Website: bh-photo
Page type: billing-address
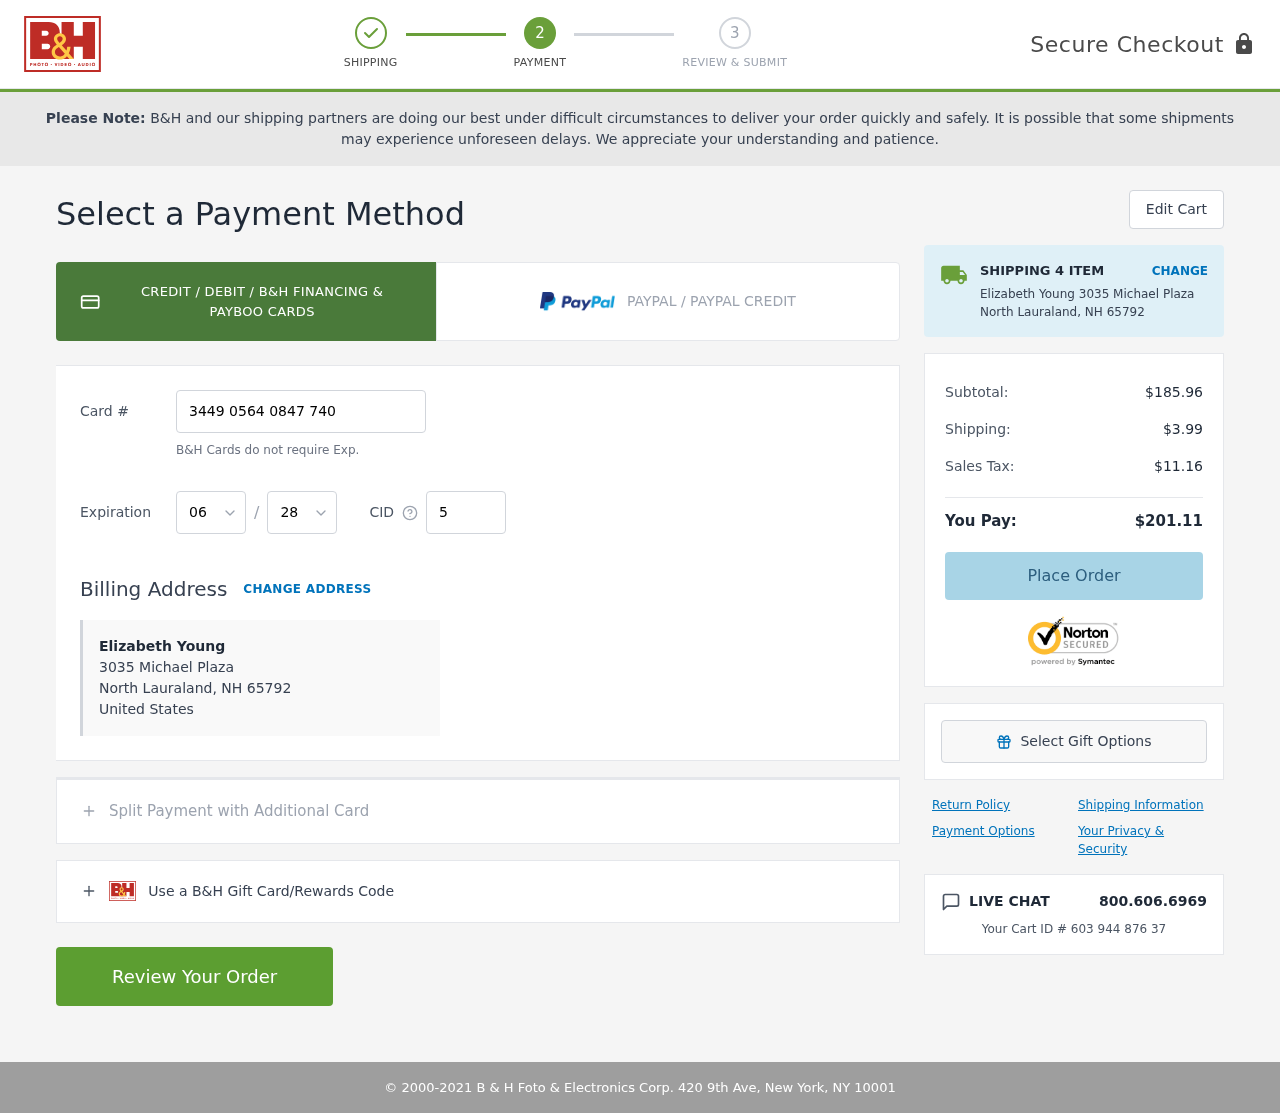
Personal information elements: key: PII_CARD_CVV
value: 5483
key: PII_CARD_EXPIRY_MONTH
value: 06
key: PII_CARD_EXPIRY_YEAR
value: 28
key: PII_CARD_NUMBER
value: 3449 0564 0847 740
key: PII_CITY
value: North Lauraland
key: PII_COUNTRY
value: United States
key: PII_FULLNAME
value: Elizabeth Young
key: PII_POSTCODE
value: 65792
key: PII_STATE_ABBR
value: NH
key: PII_STREET
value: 3035 Michael Plaza
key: PII_FULLNAME2
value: Elizabeth Young
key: PII_CITY_STATE
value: North Lauraland, NH
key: PII_POSTCODE_FULL
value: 65792
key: PII_POSTCODE_NUMERIC
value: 65792
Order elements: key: ORDER_NUM_ITEMS
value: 4
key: ORDER_SUBTOTAL
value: $185.96
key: ORDER_SHIPPING_COST
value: $3.99
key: ORDER_TAX
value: $11.16
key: ORDER_TOTAL
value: $201.11
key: ORDER_ID
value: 603 944 876 37